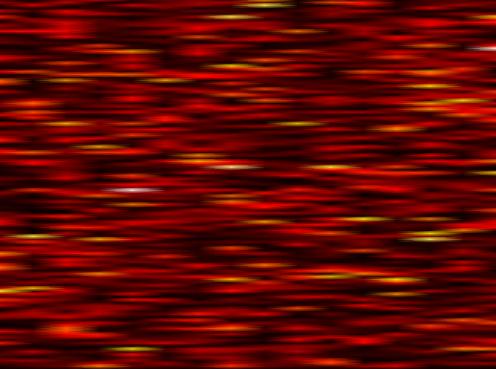
Label: OFDM